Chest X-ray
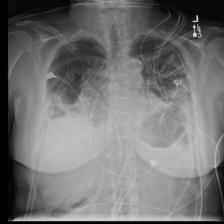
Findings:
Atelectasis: positive
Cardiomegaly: negative
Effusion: negative
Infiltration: negative
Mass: negative
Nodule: negative
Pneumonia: negative
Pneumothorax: negative
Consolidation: negative
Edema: negative
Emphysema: negative
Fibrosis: negative
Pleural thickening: negative
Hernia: negative